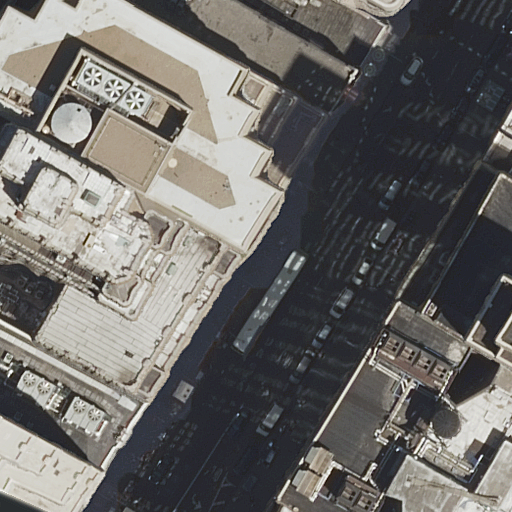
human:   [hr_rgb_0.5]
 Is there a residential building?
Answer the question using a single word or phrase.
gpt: yes

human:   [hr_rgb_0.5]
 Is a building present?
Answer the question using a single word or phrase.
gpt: yes

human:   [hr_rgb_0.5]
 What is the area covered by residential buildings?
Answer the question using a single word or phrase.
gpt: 5013m2

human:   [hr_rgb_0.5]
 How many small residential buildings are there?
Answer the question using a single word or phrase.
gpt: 1

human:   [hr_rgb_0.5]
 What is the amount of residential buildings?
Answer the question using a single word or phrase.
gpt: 7

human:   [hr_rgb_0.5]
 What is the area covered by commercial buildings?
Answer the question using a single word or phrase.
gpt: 218m2

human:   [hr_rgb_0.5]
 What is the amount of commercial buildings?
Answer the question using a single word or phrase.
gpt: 1

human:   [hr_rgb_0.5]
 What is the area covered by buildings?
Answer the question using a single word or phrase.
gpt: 7179m2

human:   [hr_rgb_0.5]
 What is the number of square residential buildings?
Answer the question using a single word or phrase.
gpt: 0

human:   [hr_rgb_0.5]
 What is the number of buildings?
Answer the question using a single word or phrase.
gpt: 10

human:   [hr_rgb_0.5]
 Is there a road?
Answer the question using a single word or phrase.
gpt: yes

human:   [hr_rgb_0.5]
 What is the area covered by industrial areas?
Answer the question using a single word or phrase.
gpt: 0m2

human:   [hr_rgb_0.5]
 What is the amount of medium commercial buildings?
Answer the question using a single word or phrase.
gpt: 1

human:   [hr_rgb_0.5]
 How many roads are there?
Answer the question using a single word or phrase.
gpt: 1

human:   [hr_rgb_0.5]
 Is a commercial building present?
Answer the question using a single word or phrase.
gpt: yes

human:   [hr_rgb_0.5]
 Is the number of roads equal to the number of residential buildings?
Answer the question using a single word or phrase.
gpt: no

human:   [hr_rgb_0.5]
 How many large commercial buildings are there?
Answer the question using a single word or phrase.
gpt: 0

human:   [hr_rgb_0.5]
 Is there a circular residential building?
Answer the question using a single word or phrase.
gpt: no

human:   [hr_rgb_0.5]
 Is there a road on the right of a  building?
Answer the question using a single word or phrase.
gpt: yes

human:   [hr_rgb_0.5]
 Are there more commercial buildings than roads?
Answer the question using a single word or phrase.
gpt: no

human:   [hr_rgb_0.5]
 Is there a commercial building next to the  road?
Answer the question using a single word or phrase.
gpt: yes

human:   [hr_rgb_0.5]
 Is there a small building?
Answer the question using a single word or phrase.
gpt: yes

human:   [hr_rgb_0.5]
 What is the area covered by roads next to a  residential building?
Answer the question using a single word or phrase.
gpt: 0m2

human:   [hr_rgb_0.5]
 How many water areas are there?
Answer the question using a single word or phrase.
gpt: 0

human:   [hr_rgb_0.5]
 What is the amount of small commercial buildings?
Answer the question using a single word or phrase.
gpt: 0

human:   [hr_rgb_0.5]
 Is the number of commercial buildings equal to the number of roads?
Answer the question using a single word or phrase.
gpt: yes

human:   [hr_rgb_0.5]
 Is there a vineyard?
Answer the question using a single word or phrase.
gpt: no

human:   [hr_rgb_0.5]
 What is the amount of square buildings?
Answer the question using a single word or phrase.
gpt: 0

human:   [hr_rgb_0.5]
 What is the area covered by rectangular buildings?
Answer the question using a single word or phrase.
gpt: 335m2

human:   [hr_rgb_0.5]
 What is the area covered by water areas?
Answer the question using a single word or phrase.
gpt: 0m2

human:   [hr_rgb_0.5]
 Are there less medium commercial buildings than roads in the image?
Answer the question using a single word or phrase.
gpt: no

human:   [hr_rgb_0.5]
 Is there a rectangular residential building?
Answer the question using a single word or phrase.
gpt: yes

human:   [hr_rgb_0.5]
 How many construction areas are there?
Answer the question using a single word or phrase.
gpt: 0

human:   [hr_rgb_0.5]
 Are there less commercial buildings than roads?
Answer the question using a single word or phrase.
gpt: no

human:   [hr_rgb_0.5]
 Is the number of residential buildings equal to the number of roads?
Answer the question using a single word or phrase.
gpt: no

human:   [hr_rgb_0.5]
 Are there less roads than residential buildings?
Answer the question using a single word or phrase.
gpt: yes

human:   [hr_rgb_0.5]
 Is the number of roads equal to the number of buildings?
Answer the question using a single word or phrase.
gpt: no

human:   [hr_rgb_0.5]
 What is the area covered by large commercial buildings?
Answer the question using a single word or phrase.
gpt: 0m2

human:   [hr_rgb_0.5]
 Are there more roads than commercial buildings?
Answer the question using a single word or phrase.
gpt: no

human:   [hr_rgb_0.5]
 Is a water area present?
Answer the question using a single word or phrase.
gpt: no

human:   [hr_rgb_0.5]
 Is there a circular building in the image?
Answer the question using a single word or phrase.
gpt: no

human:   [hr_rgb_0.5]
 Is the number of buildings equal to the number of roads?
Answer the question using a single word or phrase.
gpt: no

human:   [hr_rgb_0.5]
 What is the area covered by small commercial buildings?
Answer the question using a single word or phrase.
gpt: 0m2

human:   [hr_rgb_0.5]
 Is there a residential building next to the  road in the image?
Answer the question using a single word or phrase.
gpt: yes

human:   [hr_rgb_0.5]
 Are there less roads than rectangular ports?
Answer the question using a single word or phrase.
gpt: no

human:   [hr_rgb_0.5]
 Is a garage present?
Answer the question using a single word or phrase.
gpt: no

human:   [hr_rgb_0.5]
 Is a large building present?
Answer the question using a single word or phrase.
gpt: yes

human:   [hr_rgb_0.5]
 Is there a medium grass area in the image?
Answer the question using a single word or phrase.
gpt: no

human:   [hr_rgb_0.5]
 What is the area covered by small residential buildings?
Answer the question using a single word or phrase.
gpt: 6m2

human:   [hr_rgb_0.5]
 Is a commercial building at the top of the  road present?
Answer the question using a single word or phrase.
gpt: yes

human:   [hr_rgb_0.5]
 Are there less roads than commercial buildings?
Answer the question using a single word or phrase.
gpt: no

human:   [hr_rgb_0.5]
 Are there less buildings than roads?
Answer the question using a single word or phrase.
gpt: no

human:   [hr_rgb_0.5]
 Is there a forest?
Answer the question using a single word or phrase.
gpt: no

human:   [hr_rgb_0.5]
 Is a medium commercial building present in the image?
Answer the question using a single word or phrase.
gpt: yes

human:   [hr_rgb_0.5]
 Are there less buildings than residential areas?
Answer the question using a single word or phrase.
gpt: no

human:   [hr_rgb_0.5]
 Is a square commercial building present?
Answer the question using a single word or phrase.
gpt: no

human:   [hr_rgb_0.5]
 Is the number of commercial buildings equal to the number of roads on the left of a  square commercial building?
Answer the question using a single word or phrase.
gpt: no

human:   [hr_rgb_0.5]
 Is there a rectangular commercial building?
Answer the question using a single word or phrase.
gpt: yes

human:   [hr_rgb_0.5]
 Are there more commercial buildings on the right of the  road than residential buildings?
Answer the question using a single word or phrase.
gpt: no

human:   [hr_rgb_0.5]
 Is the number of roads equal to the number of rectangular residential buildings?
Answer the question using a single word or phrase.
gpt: no

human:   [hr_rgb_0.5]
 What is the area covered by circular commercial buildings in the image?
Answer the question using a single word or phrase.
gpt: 0m2

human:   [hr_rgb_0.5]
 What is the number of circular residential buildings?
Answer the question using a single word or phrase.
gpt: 0

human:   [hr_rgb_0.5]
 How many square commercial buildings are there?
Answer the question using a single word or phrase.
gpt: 0

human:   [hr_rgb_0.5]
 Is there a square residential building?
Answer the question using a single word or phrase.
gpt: no